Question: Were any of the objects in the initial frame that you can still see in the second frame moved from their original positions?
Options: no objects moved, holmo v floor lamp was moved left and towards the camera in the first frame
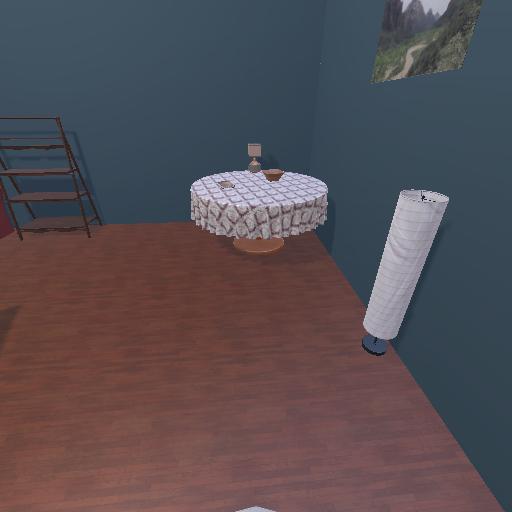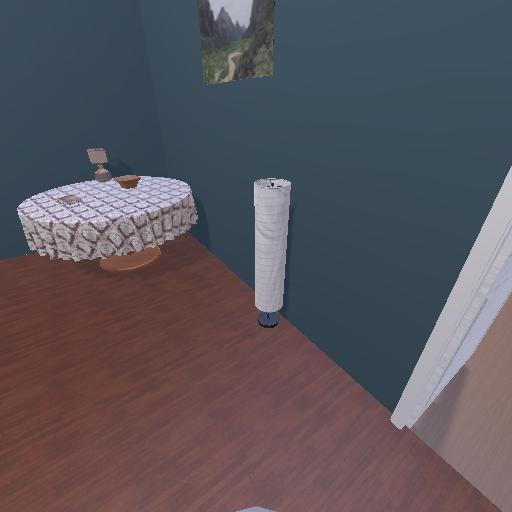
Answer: no objects moved